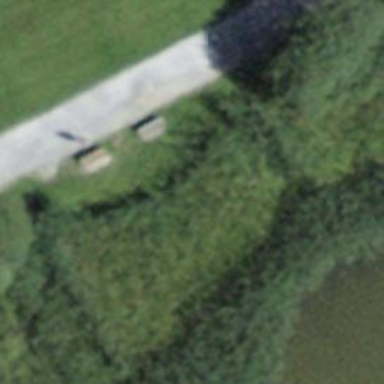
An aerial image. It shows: Brown bench.